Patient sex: M
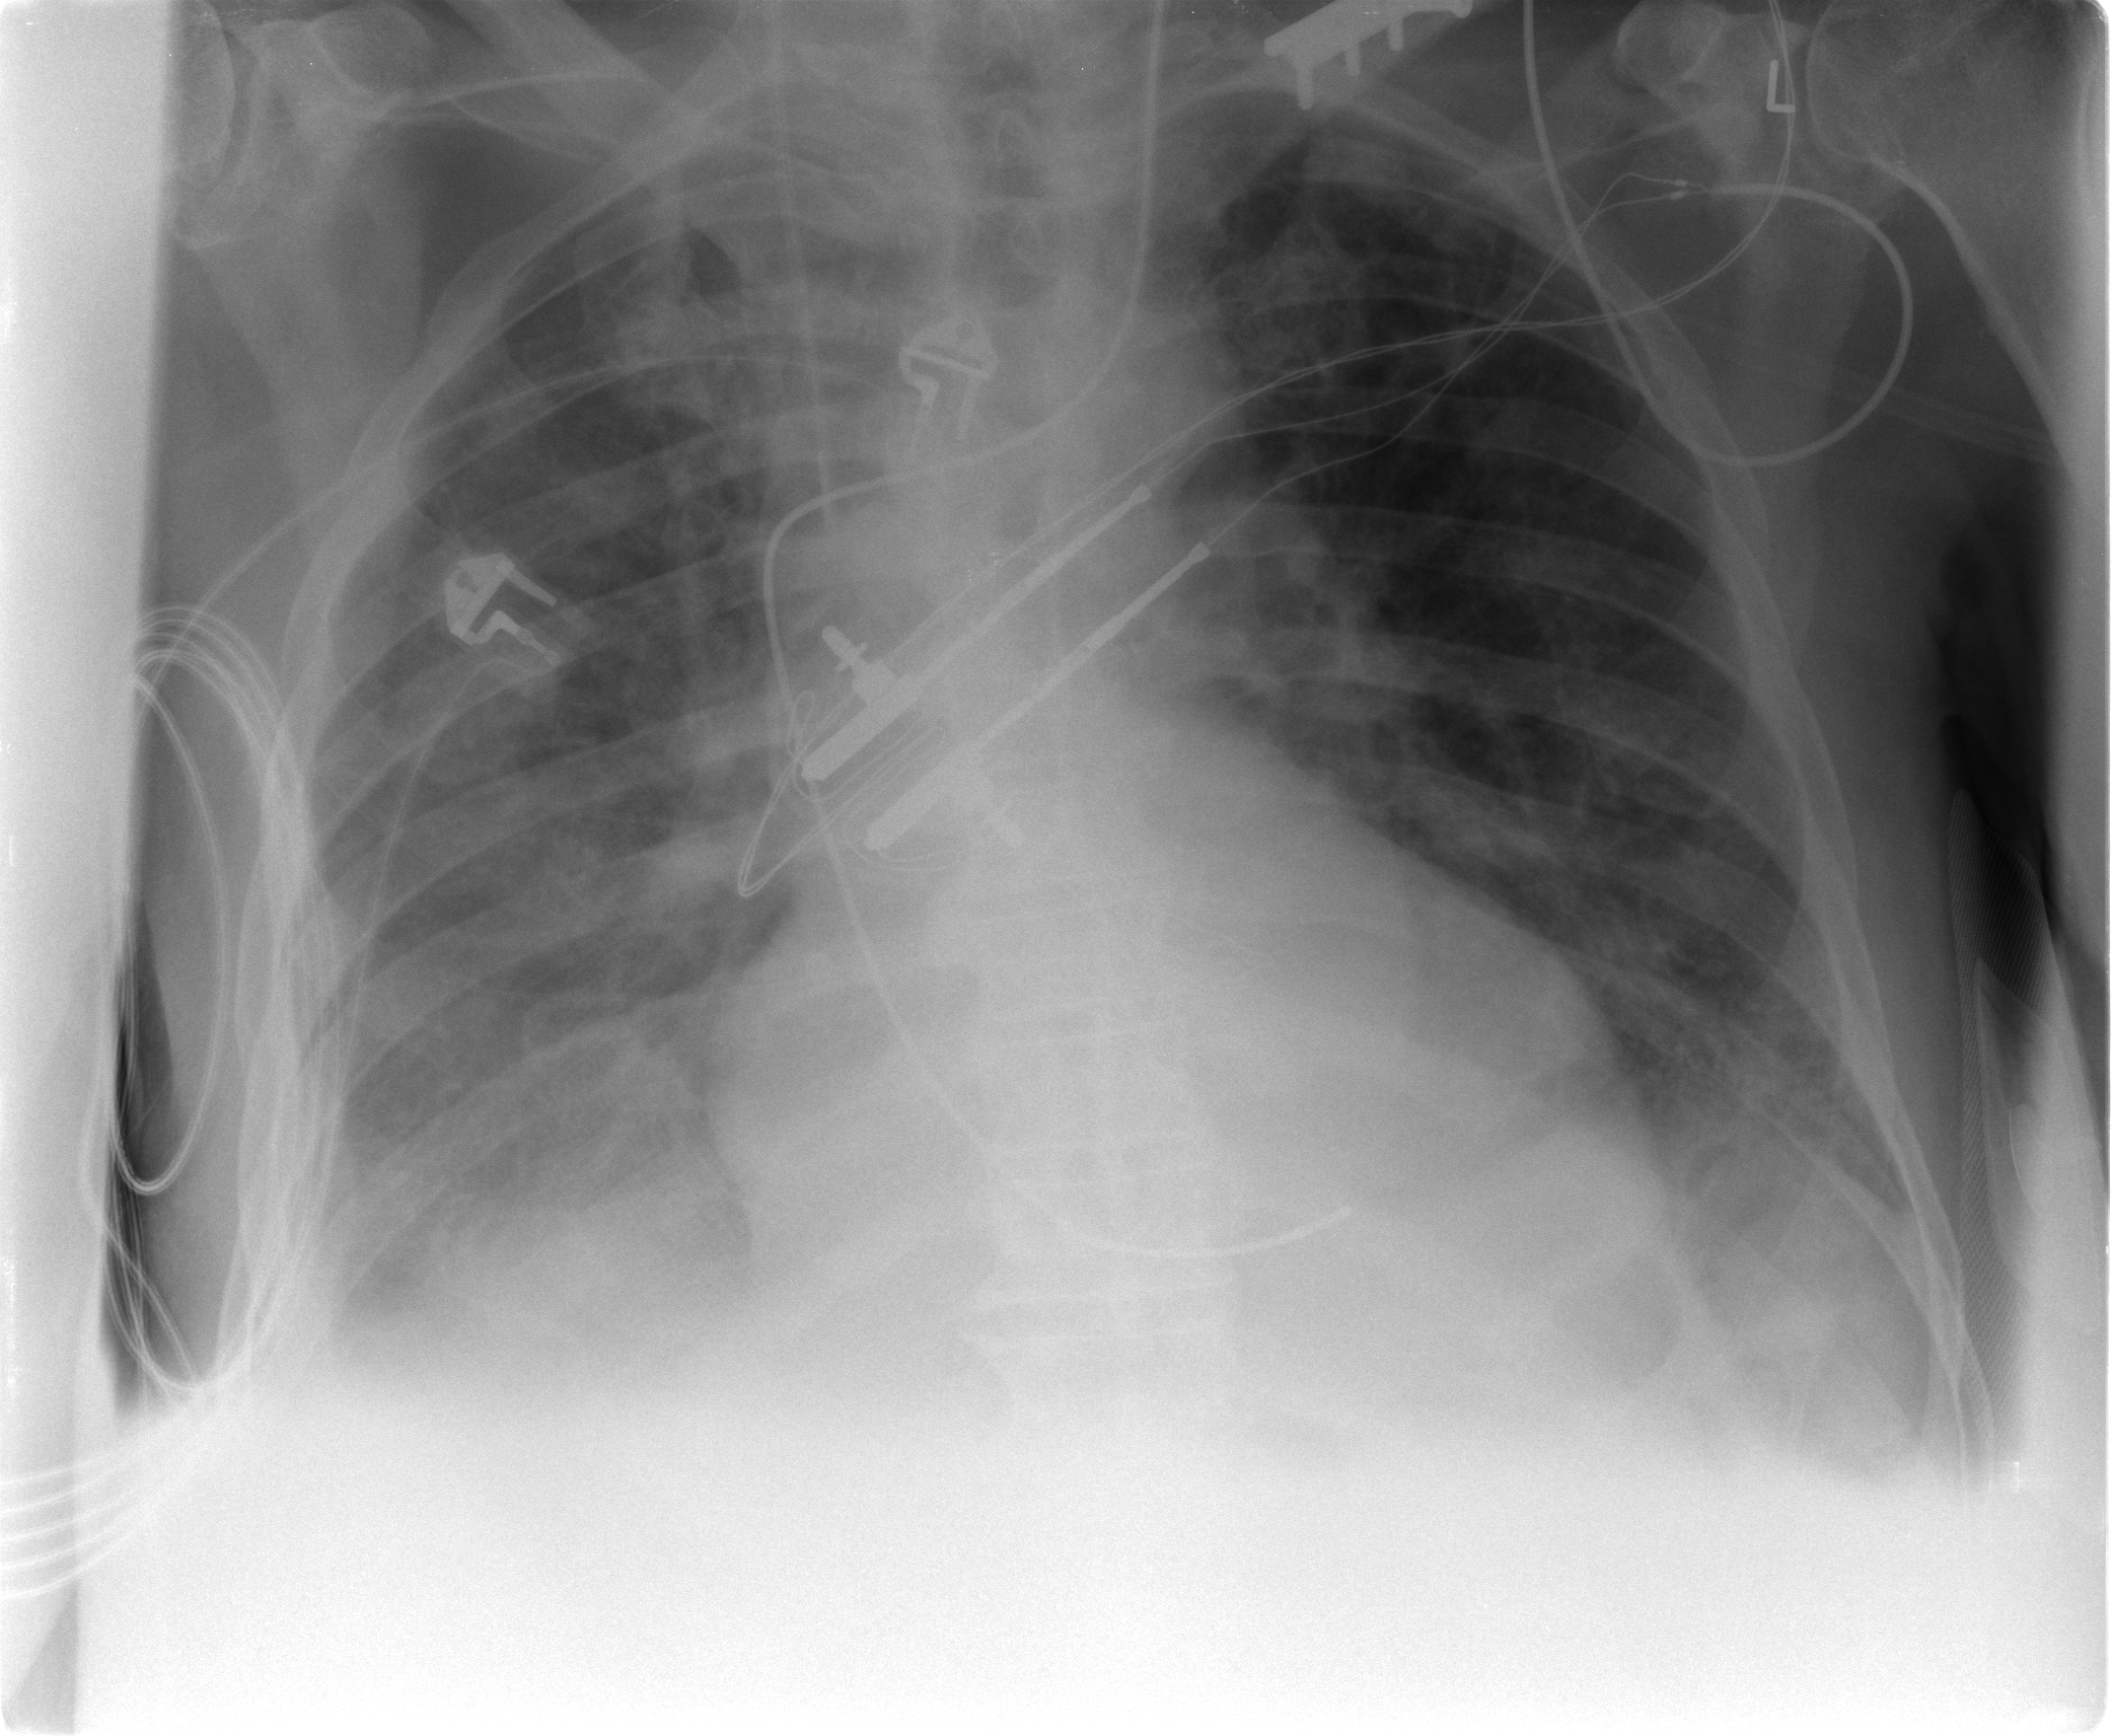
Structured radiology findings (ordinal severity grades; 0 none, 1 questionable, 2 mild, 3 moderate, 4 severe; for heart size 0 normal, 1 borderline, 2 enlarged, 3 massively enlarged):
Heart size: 2
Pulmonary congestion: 2
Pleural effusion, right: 2
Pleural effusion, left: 2
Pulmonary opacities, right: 2
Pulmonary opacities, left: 1
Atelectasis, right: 2
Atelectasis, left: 2